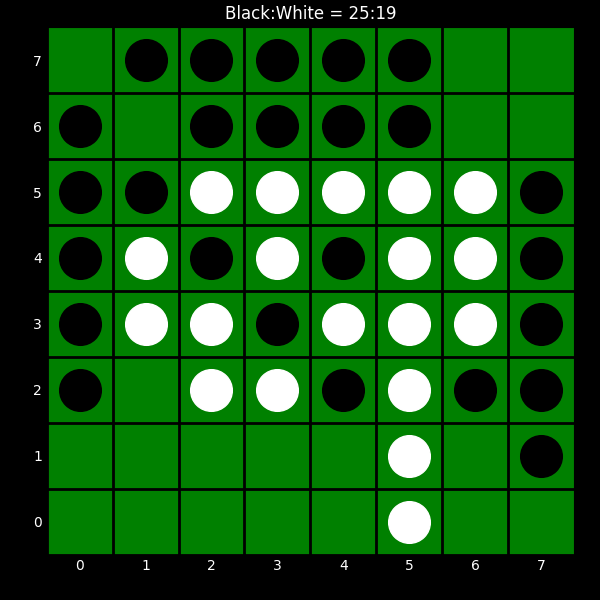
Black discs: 25
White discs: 19